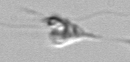
Label: Pyramimonas_longicauda